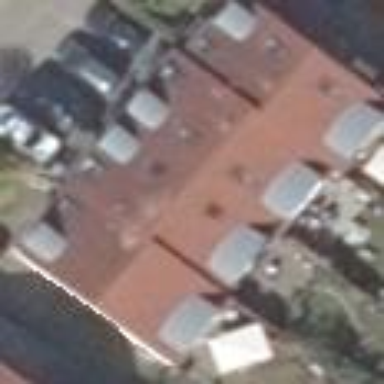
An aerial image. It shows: Image showing building with apartments.